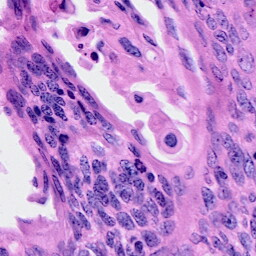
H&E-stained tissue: Cervix